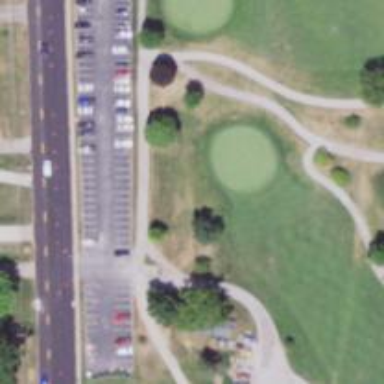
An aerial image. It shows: Golf hole.